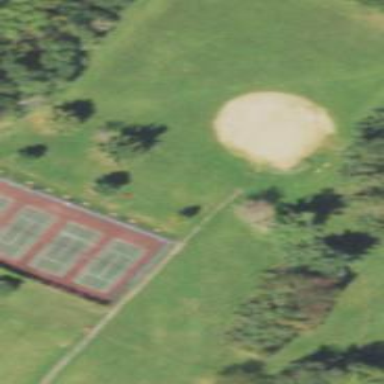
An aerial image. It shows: Baseball pitch for leisure land.